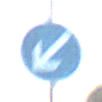
Verkehrszeichen: VorgeschriebeneVorbeifahrtLinks
Umgebung: Outdoor, RoadRail
Tageszeit: SunriseSunset
Wetter: PartlyCloudy
Licht: Natural
Jahreszeit: NotSpecified
Kontrast: LowContrast